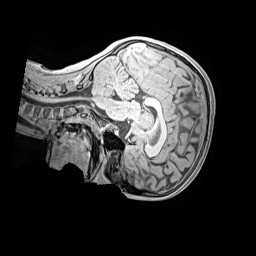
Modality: MP2RAGE
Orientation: sagittal
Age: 9
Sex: female
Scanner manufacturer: siemens
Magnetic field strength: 3 T
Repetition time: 4 s
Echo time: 0.00299 s